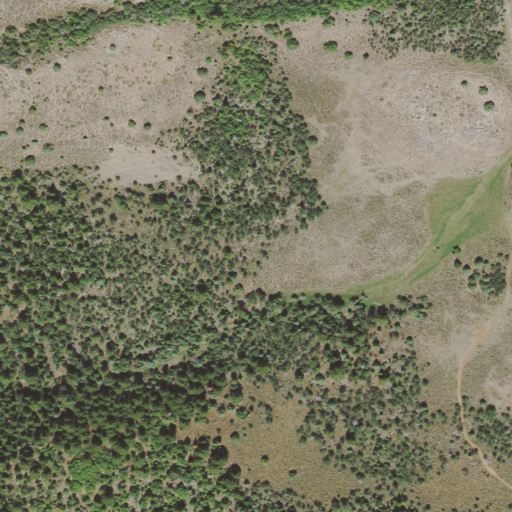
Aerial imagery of plain(s) in Utah named Jebo Flats containing shrub, deciduous forest, evergreen forest, and pasture